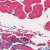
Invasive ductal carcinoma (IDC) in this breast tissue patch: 0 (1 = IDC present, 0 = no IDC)